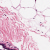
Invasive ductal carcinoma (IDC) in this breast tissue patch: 0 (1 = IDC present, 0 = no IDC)